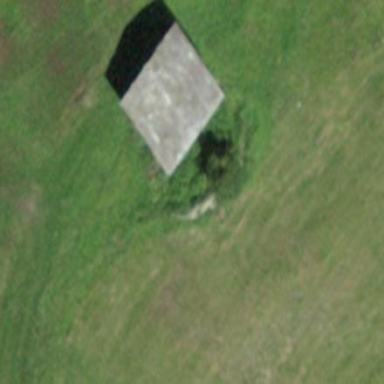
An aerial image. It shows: Rural barn.